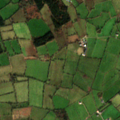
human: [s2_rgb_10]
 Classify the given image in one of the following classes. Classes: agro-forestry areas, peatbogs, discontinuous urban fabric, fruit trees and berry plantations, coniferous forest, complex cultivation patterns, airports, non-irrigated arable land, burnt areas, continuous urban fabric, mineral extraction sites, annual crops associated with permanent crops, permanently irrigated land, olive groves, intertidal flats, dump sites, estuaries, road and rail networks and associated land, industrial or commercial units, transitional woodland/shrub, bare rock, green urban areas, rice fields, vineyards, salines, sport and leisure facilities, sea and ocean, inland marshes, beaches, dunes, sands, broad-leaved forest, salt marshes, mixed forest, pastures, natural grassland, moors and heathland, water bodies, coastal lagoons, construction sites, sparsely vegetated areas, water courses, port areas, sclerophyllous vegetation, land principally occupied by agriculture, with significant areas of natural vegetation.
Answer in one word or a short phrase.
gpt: pastures, land principally occupied by agriculture, with significant areas of natural vegetation, broad-leaved forest